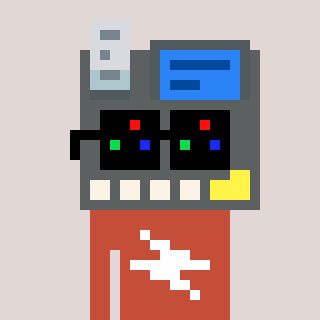
a pixel art character with square black sunglasses, a cash register-shaped head and a rust-colored body on a warm background